Interaction volume radius: 5 \u00c5
Interaction volume height: 10 \u00c5
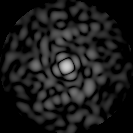
Disorder parameter: 0.8024